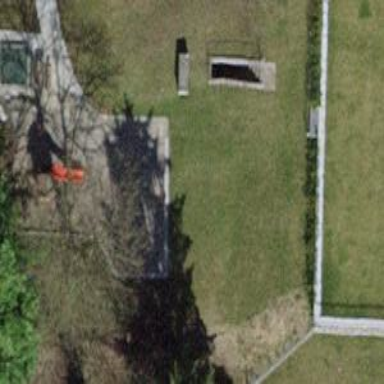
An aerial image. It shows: Playground featuring swings.